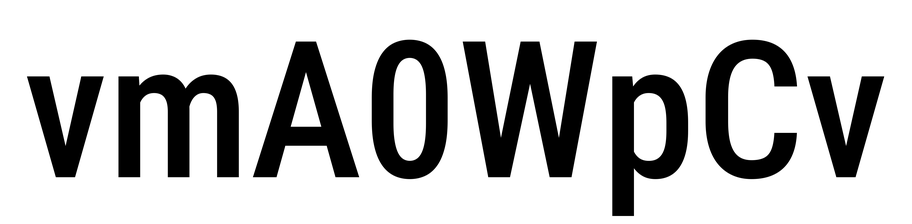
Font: Roboto_Condensed_Medium